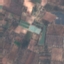
Land use / land cover class: PermanentCrop